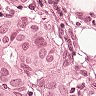
Metastatic tissue present: yes